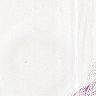
Metastatic tissue present: no